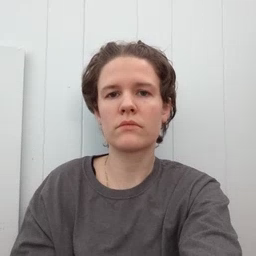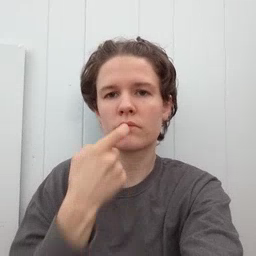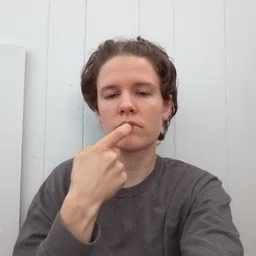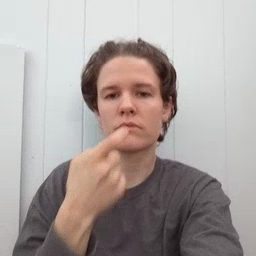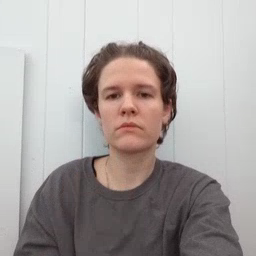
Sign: glasswindow